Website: bh-photo
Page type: customer-info-address
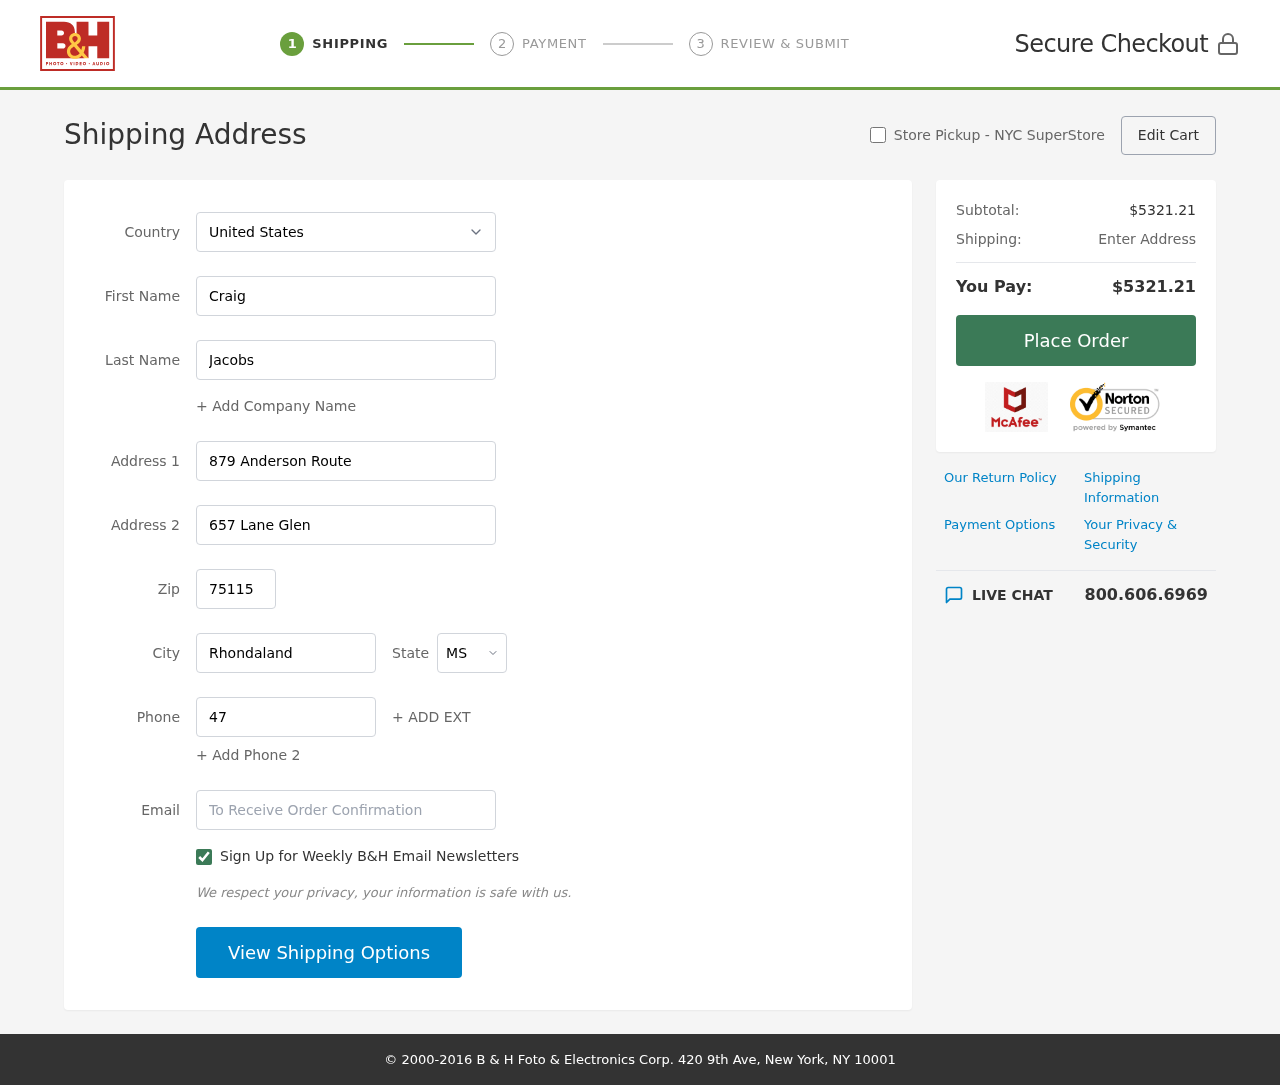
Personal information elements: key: PII_CITY
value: Rhondaland
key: PII_COUNTRY
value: United States
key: PII_EMAIL
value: craig.jacobs@hotmail.com
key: PII_FIRSTNAME
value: Craig
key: PII_LASTNAME
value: Jacobs
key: PII_PHONE
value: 4798442270
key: PII_POSTCODE
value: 75115
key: PII_STATE_ABBR
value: MS
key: PII_STREET
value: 879 Anderson Route
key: PII_STREET2
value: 657 Lane Glen
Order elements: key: ORDER_SUBTOTAL
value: $5321.21
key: ORDER_TOTAL
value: $5321.21